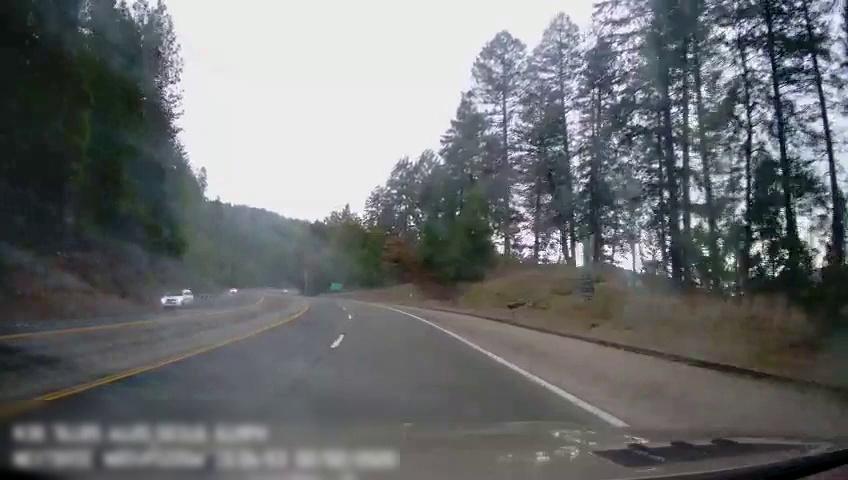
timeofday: Day
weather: Cloudy
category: Drivable Space
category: Vehicles | Van
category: Vehicles | Car
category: Lanes | Alternate Lane
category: Lanes | Current Lane
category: Lanes | Current Lane
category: Lanes | Alternate Lane
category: Traffic | Signs